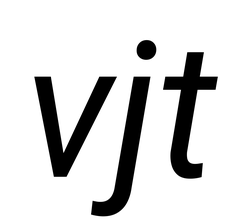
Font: Roboto-Italic_Italic